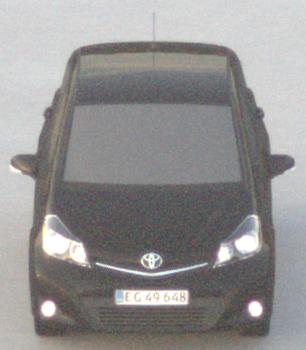
Make: Toyota
Model: Yaris 1.0
Detailed model: Yaris (XP9)
Model produced from: 2009/01
Model produced until: 2010/10
Doors: 3
Color: black
Road condition: dry road
Daytime: sunrise or sunset
Contrast: low contrast